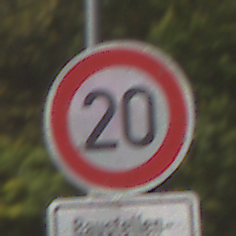
Verkehrszeichen: Geschwindigkeit20
Zusatzzeichen unten: HinweiseAufGefahrenDurchVerbaleAngabe6
Umgebung: Outdoor, Suburban
Tageszeit: MorningAfternoon
Wetter: Clear
Licht: Natural
Jahreszeit: NotSpecified
Kontrast: HighContrast